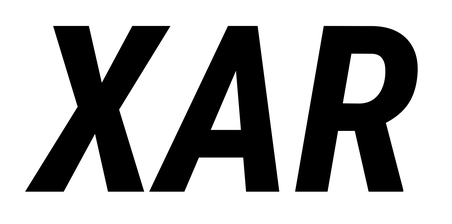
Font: Roboto-Italic_Condensed_Bold_Italic